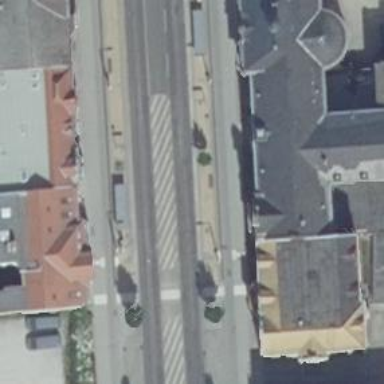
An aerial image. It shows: Tram stop position for public transport.